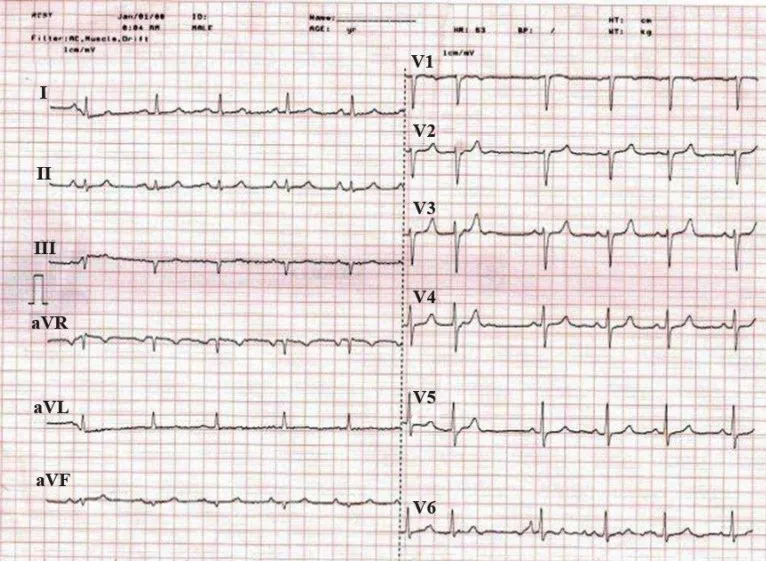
Electrocardiogram at admission, showing sinus rhythm, normal axis, QS-waves in leads II and aVF, and inverted T wave in aVF.
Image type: electrography (ekg)